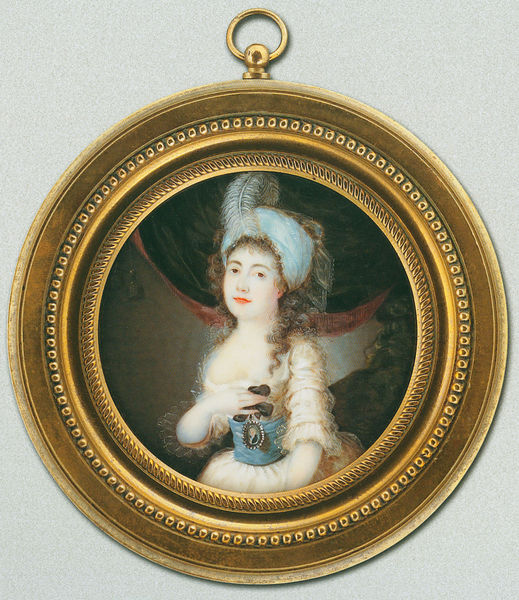
Titel: Dame mit Porträtminiatur an schwarzer Schleife
Künstler: Cesare Conti
Institution: Celle, Bomann-Museum
Schlagwörter: blau, feder, mädchen, busen, frau, haar, kleid, pastell, schwarz, dame, tuch, schleife, jung, falten, federn, rahmen, bildnis, portrait, porträt, vorhang, gold, haare, dekolletee, locken, perle, perlen, rokoko, oval, rund, tondo, hellblau, lächeln, mieder, tüll, haarband, blue, curtain, hands, hat, red, velvet, white, black, dress, face, gilded, golden, gray, green, grey, hair, lace, lady, old, painting, robe, skirt, sleeve, woman, yellow, gown, oil painting, pink, brown, rüschen, dose, medaillon, greifen, feather, hand, anhänger, medallion, flower, angel, skin, girl, young, drapes, eyes, ribbon, sash, medaille, drawing, schatulle, bodice, frame, gaze, turban, shadow, mouth, scarf, sketch, eierstab, curls, necklace, blond, fairy, breast, drapery, basket, neck, glass, beauty, dreaming, box, circle, fingers, breasts, beautiful, fair, lips, long hair, pale, fold, miniature, goldfassung, rich, hanging, gesture, round, bow, mider, kameo, bosom, cameo, wealthy, chapeau, straußenfeder, toilette, hang, locks, amulet, femme, delicate, gold frame, plume, locket, designer, or, pebbles, gil, white skin, light skin, in love, azure, gair, pendentif, ostrich feather